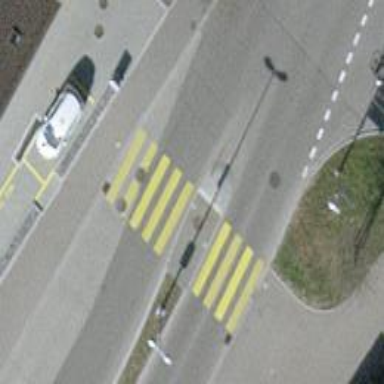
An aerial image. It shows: Marked asphalt footway with marked crossing. The crossing includes island.